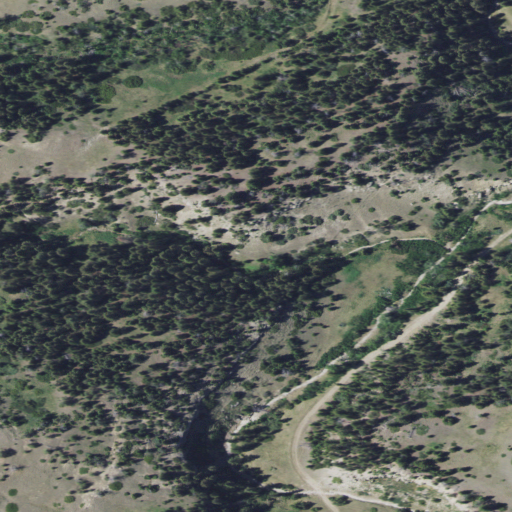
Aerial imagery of valley in Montana named Sheep Shed Coulee containing evergreen forest, shrub, and grassland